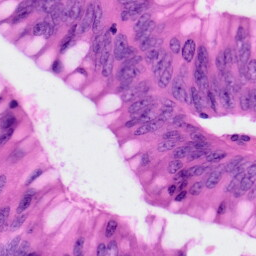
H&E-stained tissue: Colon